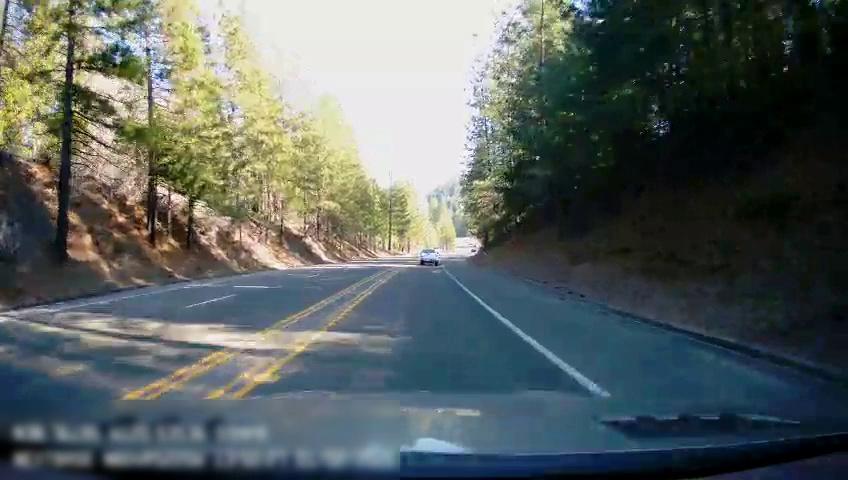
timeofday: Day
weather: Sunny
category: Drivable Space
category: Vehicles | Truck
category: Lanes | Alternate Lane
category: Lanes | Current Lane
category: Lanes | Current Lane
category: Lanes | Opposite Lane
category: Lanes | Opposite Lane
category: Lanes | Opposite Lane
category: Lanes | Opposite Lane